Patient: sex F, age 54
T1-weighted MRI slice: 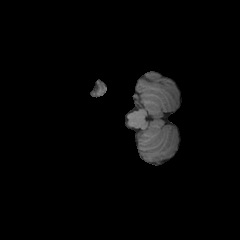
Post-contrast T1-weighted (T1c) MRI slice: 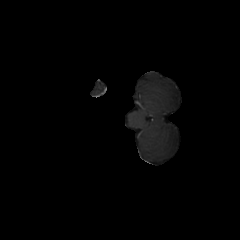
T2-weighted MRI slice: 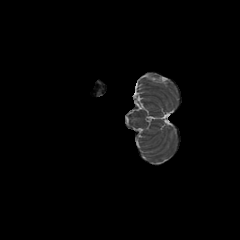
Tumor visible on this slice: no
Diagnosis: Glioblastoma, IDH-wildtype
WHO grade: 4